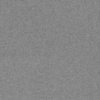
Label: dusty